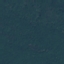
Land use / land cover: Forest